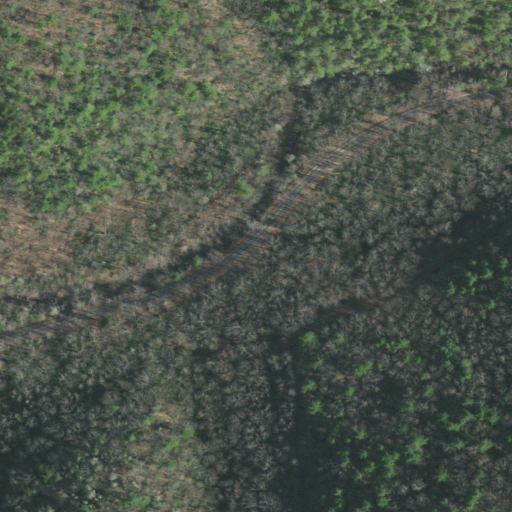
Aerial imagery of valley in Tennessee named Tank Hollow containing mixed forest, open development, deciduous forest, and evergreen forest